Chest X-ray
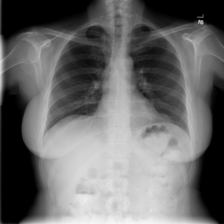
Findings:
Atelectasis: negative
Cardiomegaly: negative
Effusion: negative
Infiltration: positive
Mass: negative
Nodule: negative
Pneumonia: negative
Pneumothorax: negative
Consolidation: negative
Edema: negative
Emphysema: negative
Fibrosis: negative
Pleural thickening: negative
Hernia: negative